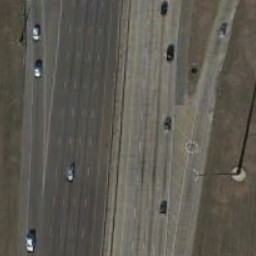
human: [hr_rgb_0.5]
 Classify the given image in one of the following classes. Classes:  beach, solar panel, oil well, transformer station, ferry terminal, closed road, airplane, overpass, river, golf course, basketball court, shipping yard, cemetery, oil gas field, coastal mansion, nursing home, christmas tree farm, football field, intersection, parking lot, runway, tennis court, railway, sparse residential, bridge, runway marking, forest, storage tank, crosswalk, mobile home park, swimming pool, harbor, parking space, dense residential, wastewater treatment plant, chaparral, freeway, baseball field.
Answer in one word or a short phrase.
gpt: freeway